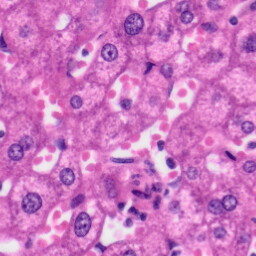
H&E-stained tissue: Liver